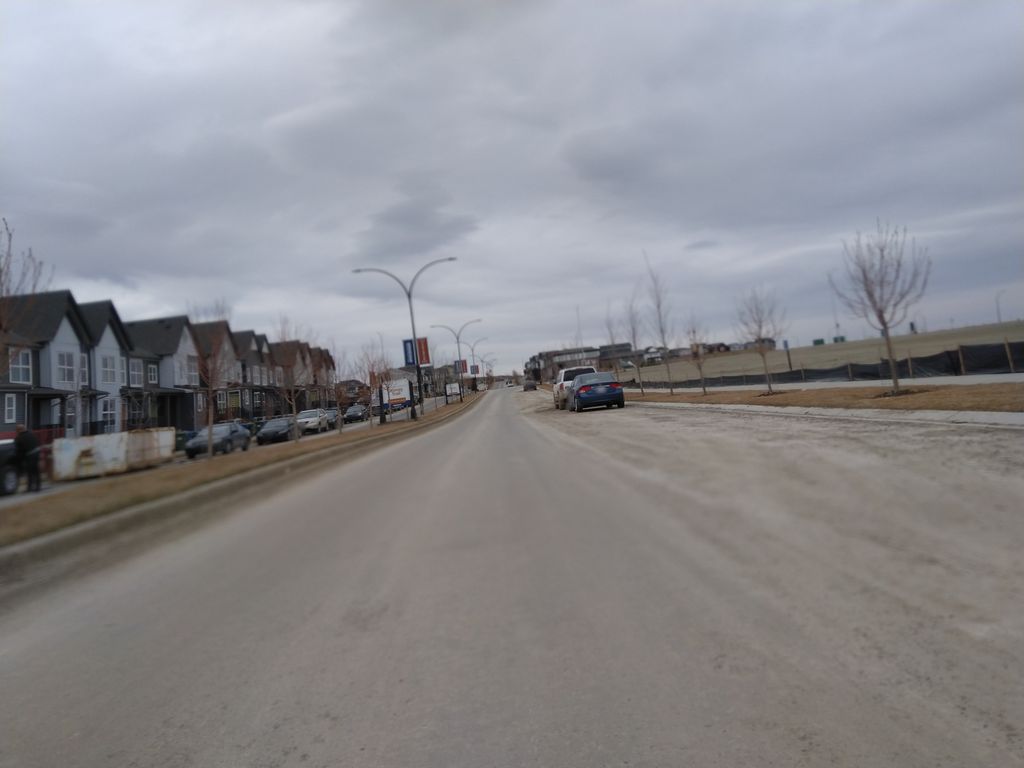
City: calgary